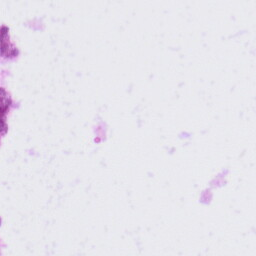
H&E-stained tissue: Tonsil